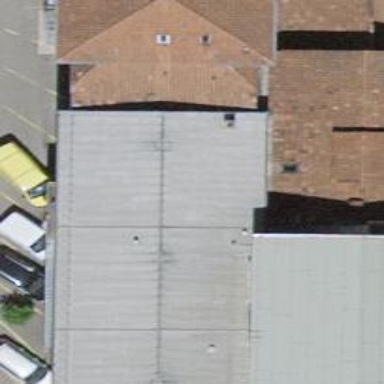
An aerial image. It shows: Commercial building.